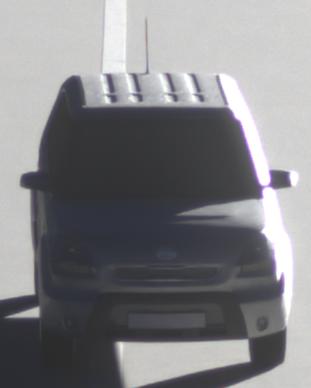
Make: KIA
Model: Soul 1.6
Detailed model: Soul (AM)
Model produced from: 2009/02
Model produced until: 2009/11
Doors: 5
Color: white
Road condition: dry road
Daytime: sunrise or sunset
Contrast: high contrast